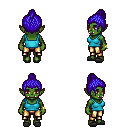
a pixel art fantasy rpg character, female body template, orc, green skin, teal pirate shirt, gold greaves, blue short topknot hairstyle, bracelets, gray slippers, four views (front, back, left, right), 2x2 character sprite sheet, small pixel art, hard edges, no anti-aliasing